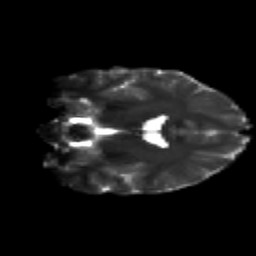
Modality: T2w
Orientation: coronal
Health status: healthy
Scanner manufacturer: siemens
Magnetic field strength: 3 T
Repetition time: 12 s
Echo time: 0.092 s